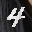
Label: 4